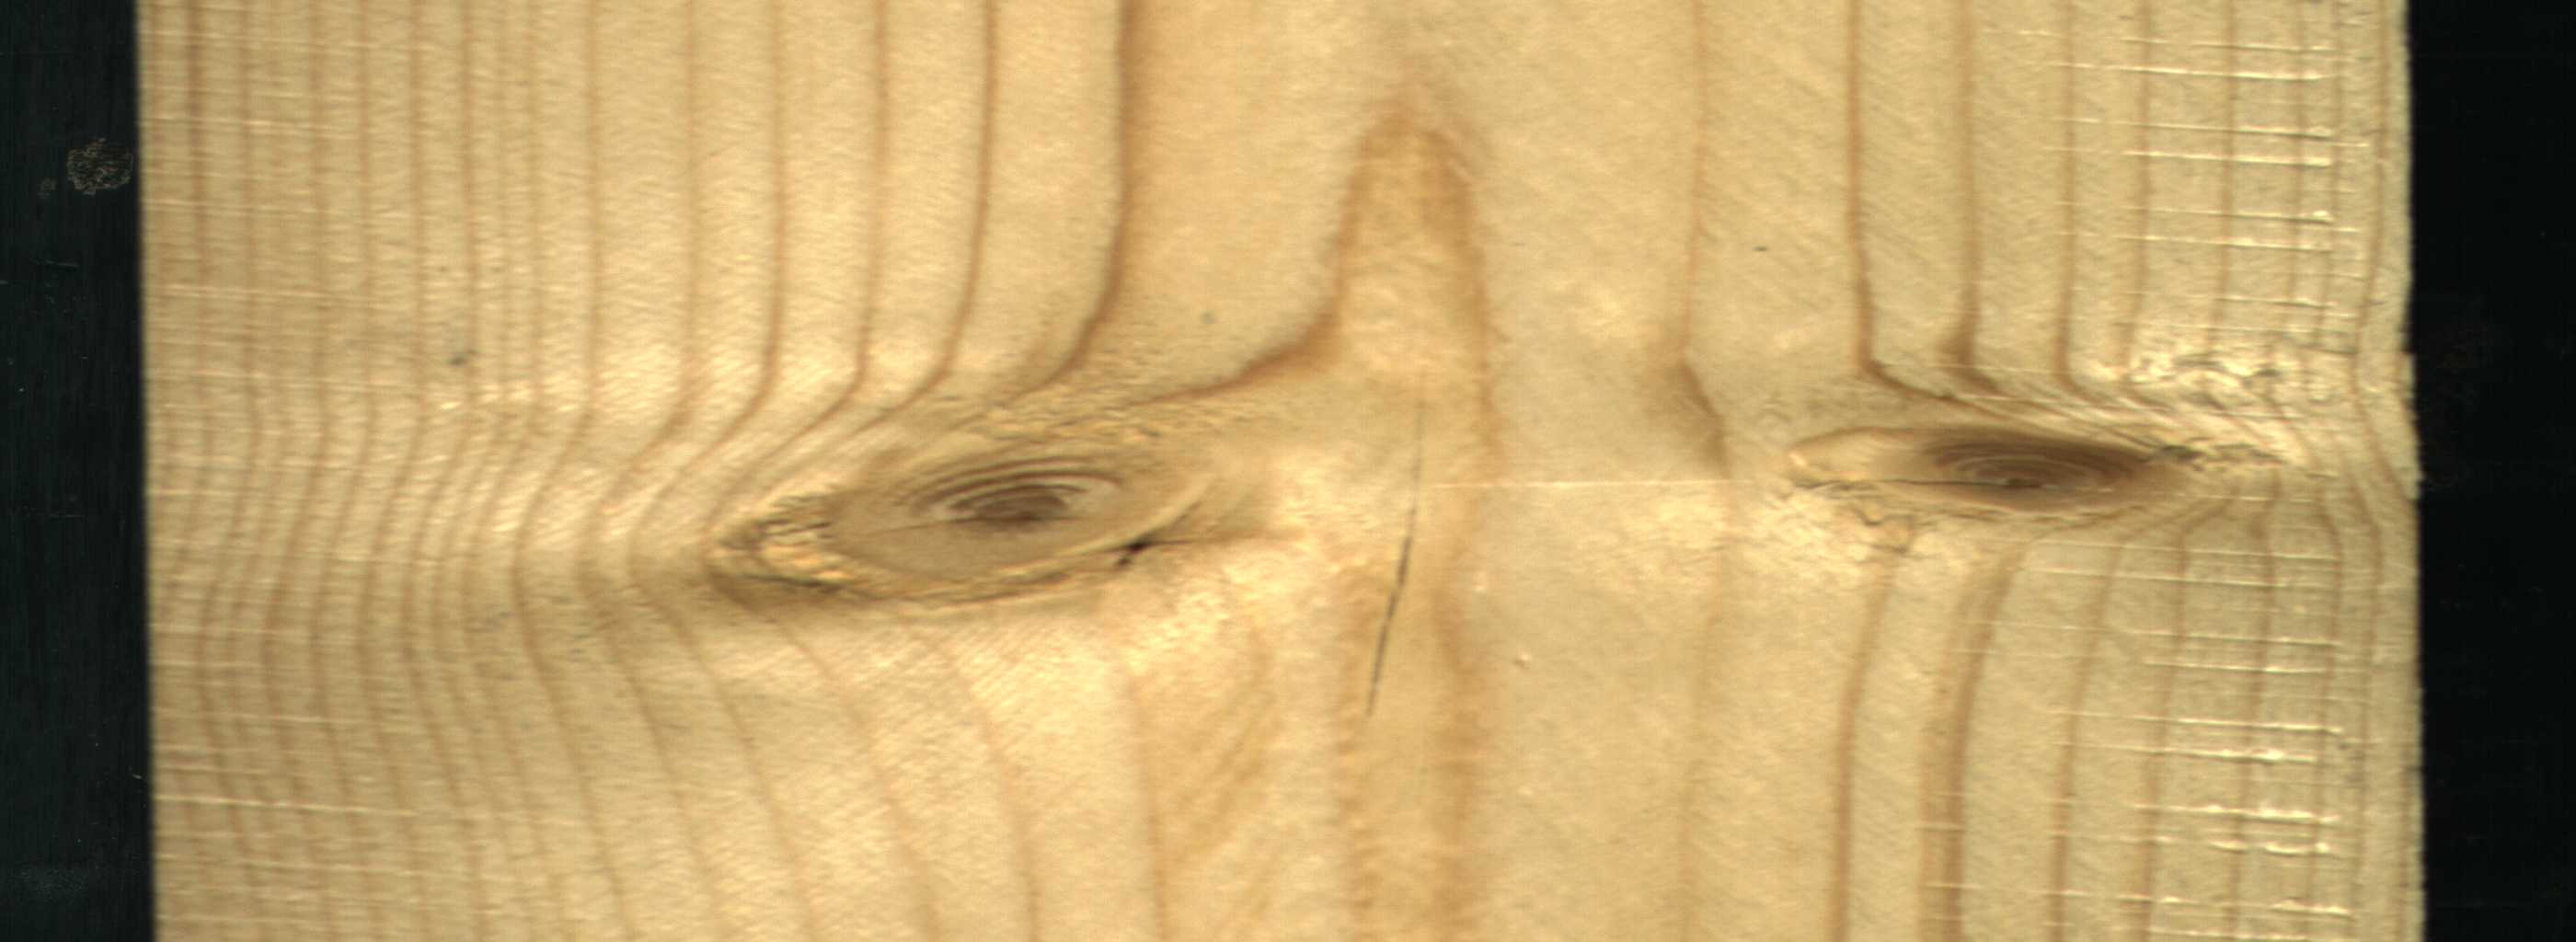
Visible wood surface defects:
knot_with_crack
Live_Knot